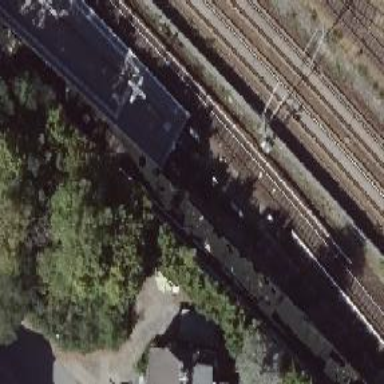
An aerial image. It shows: Railway signal.